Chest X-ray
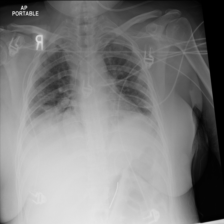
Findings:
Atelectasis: positive
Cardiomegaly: negative
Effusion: negative
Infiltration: negative
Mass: negative
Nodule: negative
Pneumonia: negative
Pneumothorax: negative
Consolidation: negative
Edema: negative
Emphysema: negative
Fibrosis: negative
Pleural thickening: negative
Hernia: negative